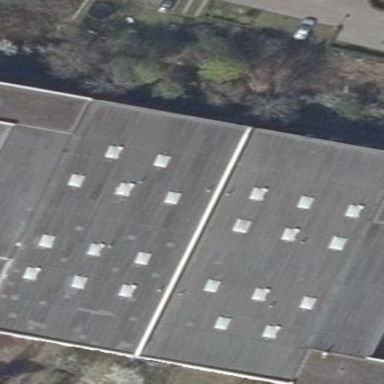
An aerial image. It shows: Building with flat roof.